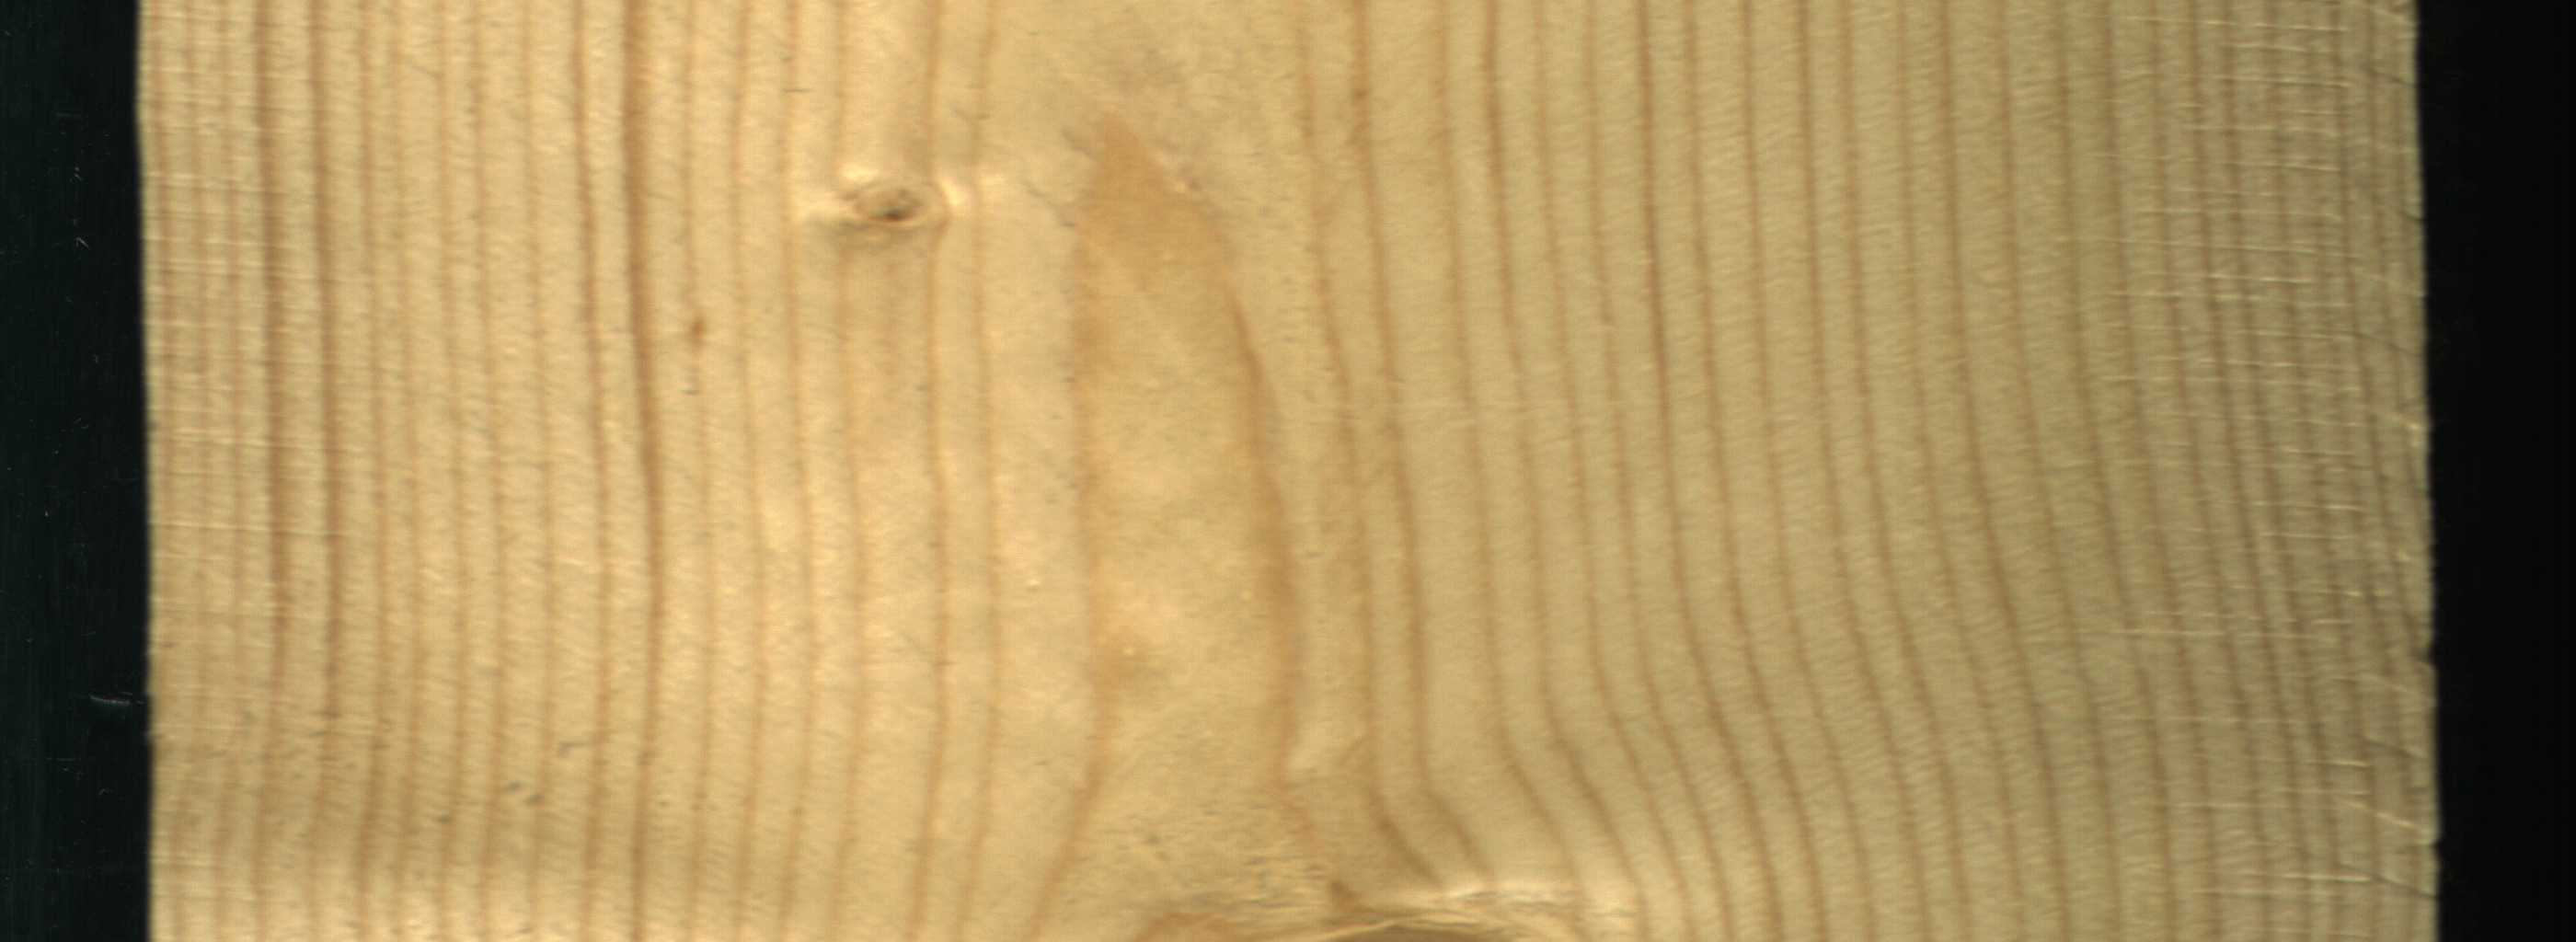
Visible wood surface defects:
Live_Knot
Live_Knot